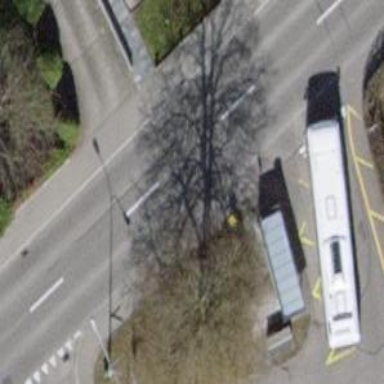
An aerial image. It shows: Post box is visible.